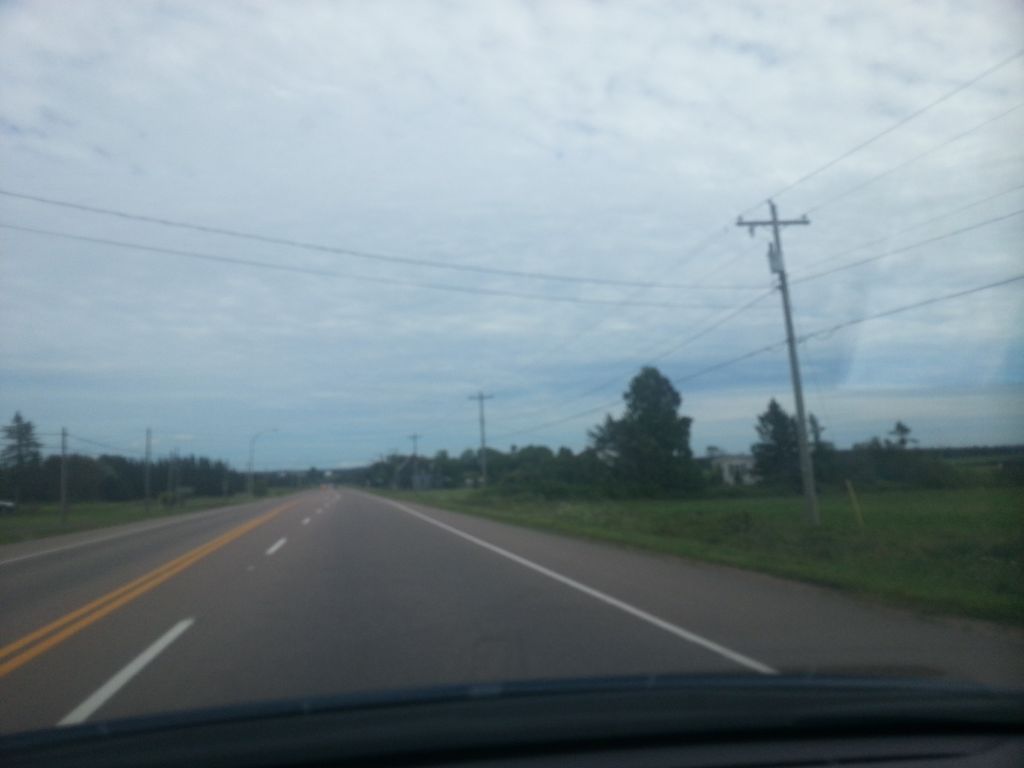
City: charlottetown